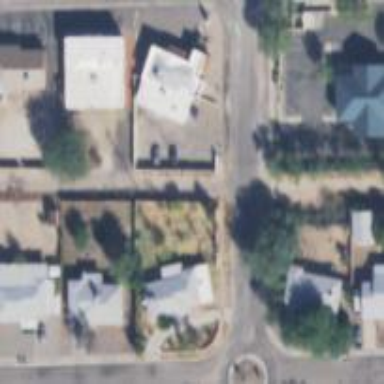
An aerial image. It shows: Alleyway designated as service road.